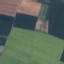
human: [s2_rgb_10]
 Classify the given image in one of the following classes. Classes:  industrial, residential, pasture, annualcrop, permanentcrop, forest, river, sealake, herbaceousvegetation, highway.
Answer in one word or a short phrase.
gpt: AnnualCrop